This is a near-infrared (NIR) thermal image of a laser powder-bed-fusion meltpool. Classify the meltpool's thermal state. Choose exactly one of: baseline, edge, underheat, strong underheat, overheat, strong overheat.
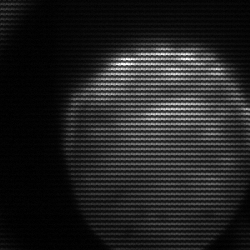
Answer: edge